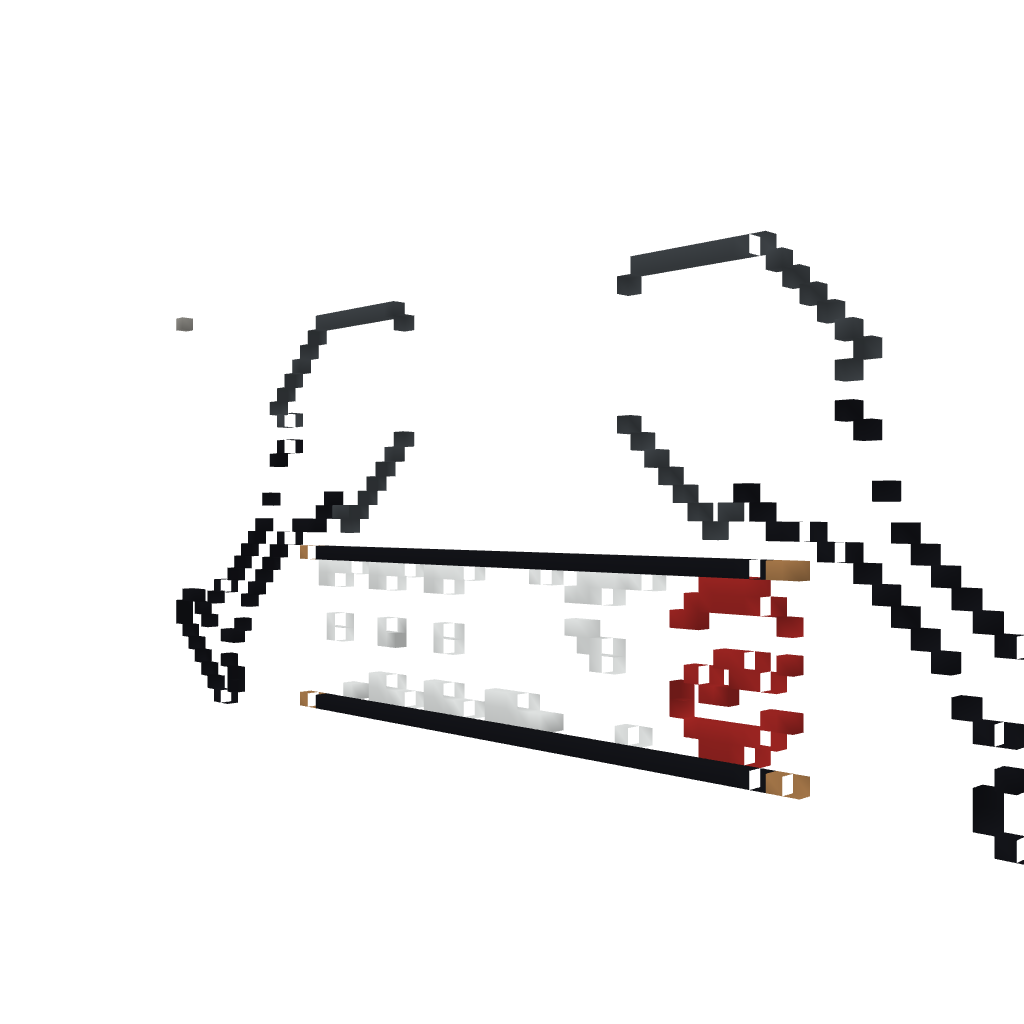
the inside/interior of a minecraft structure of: Spleef Logo modifyed